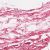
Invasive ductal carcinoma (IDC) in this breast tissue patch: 0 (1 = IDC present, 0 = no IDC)